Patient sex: M
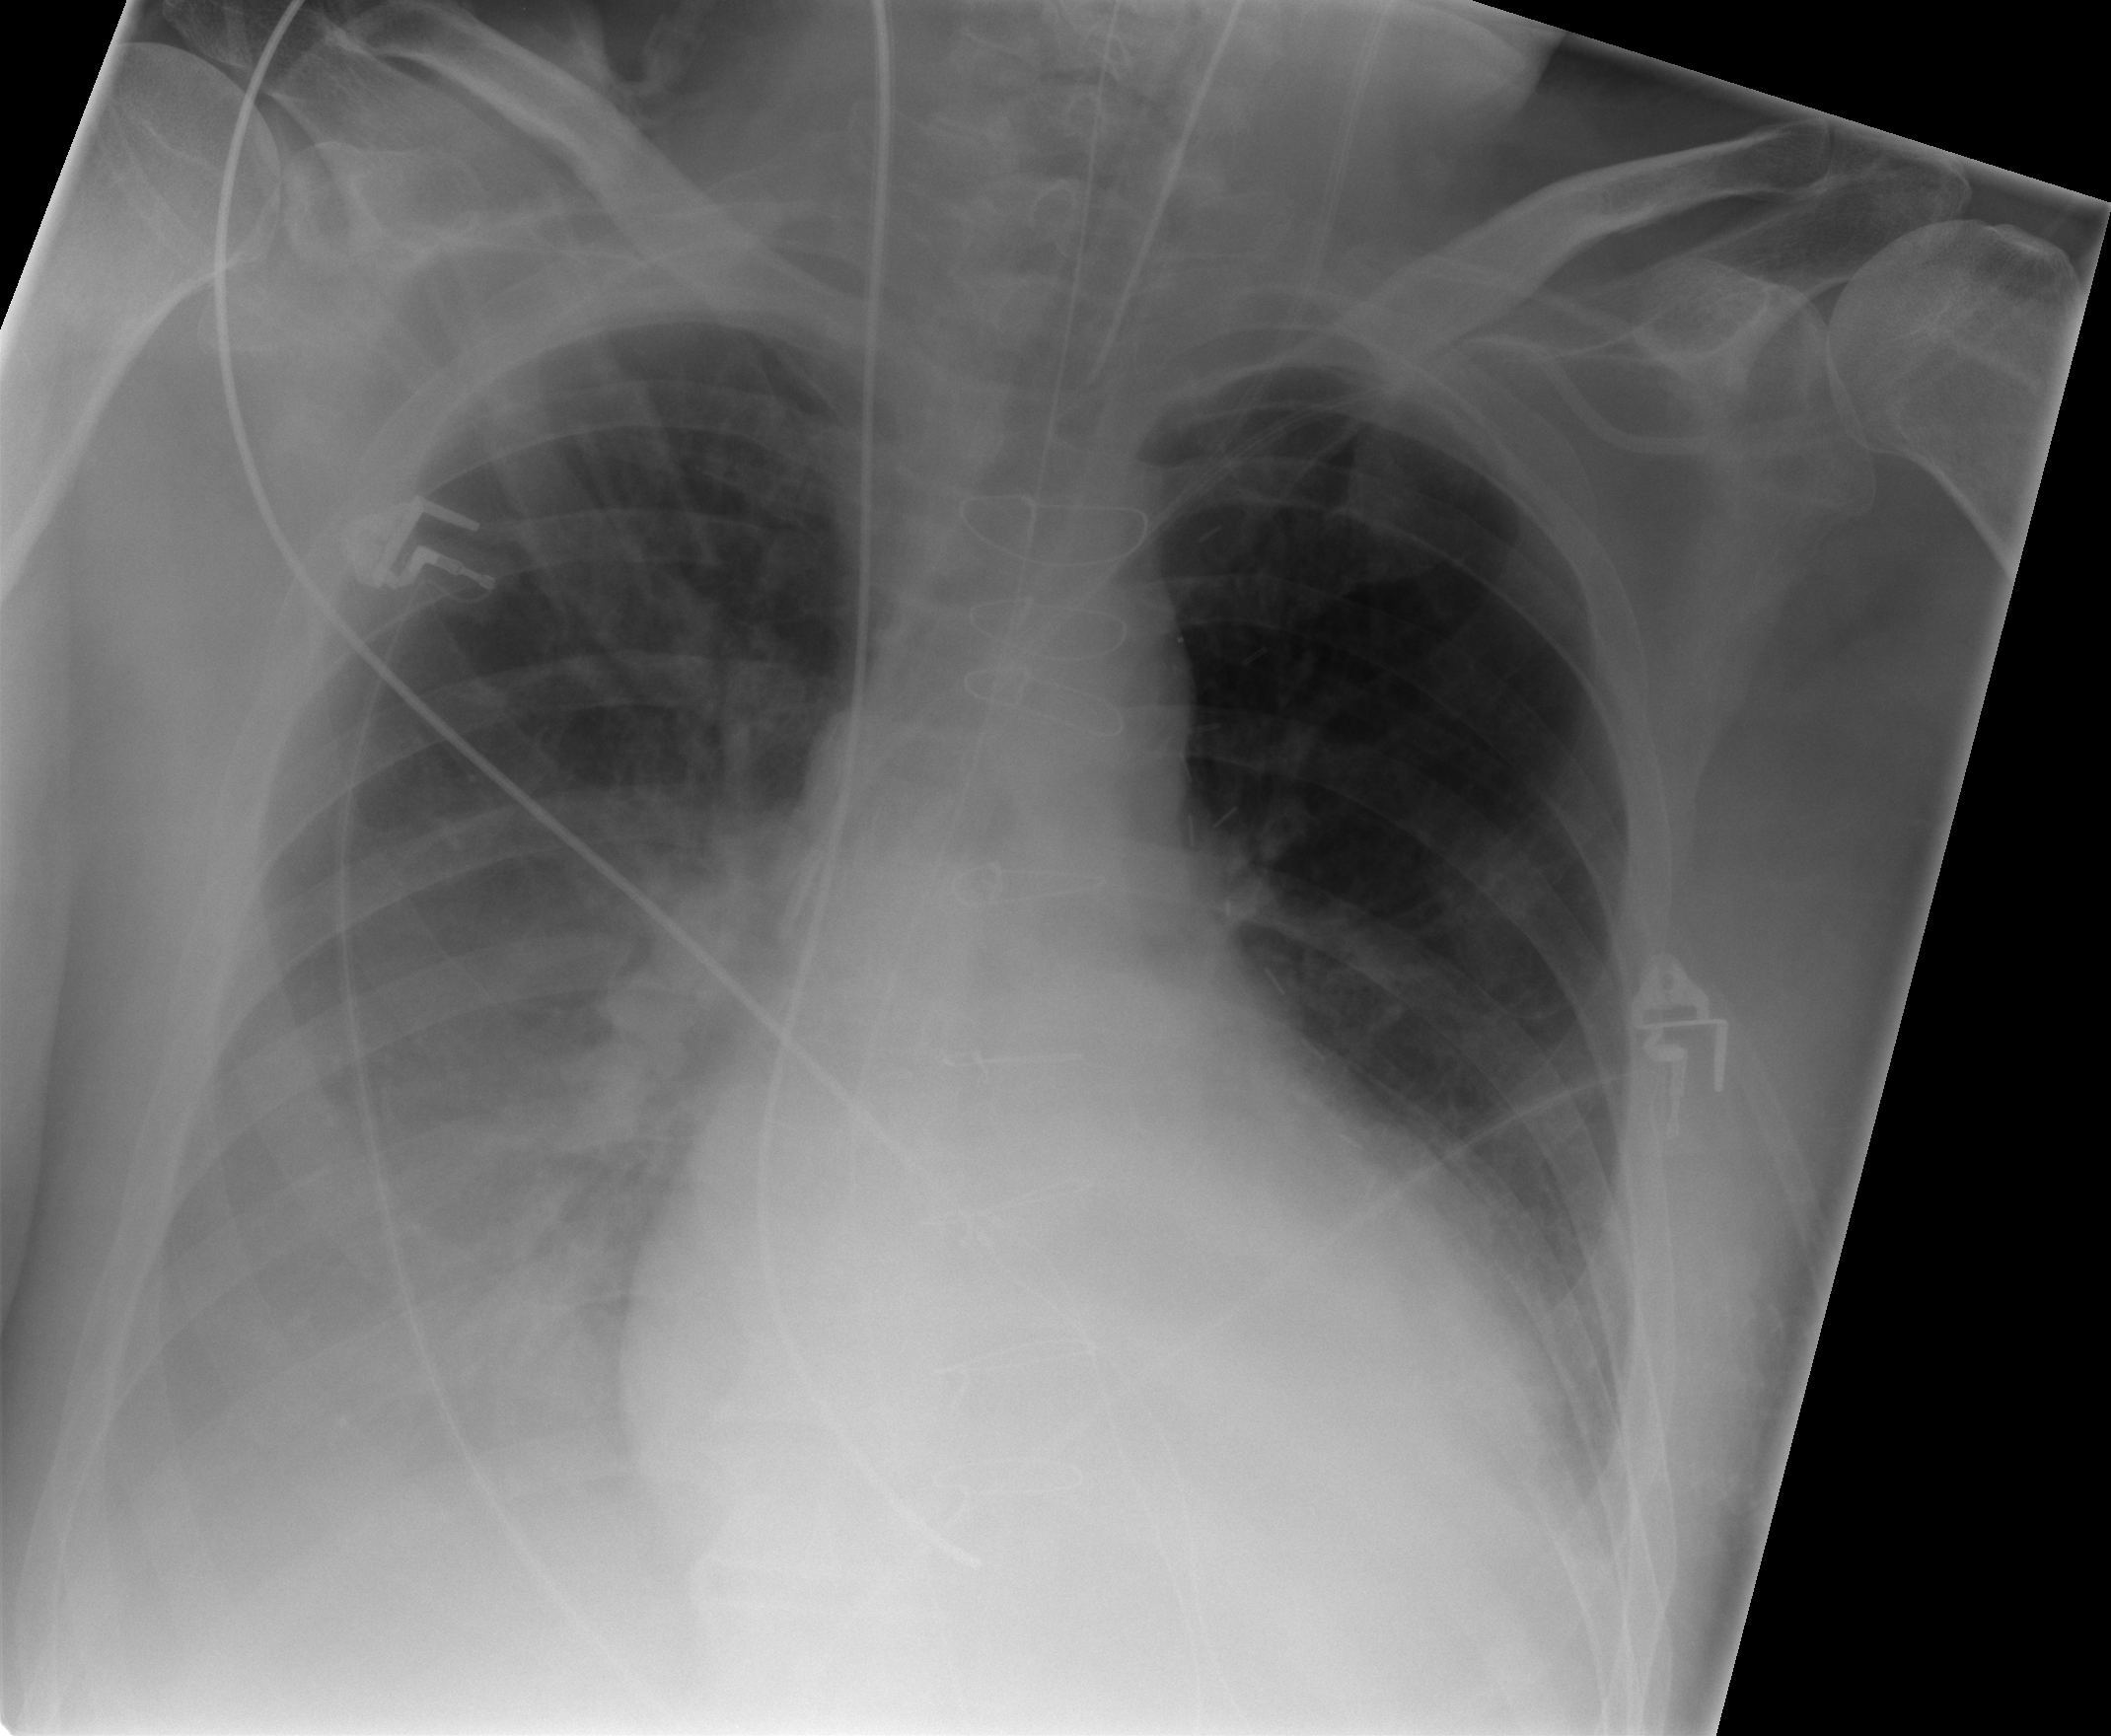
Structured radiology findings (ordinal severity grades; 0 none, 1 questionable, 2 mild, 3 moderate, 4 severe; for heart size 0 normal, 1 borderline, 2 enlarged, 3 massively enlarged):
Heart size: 2
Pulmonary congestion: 2
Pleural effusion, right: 3
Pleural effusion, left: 2
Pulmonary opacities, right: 2
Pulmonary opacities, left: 1
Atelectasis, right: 2
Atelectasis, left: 2